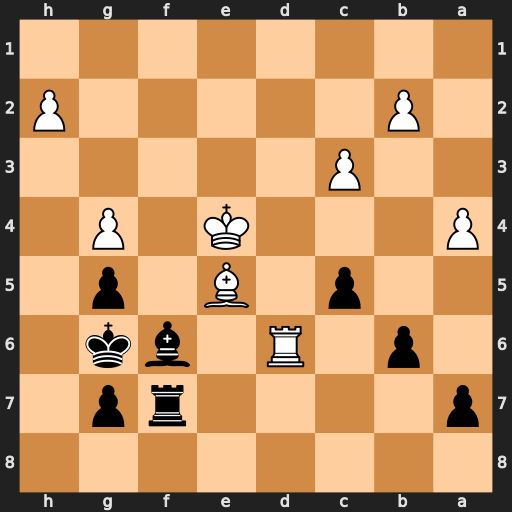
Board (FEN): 8/p4rp1/1p1R1bk1/2p1B1p1/P3K1P1/2P5/1P5P/8
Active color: b
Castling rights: -
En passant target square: -
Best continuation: Re7 Rd5 a5